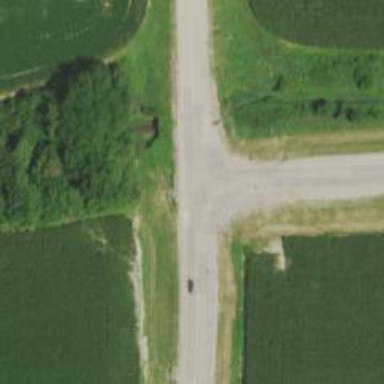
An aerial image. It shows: Road with stop sign.